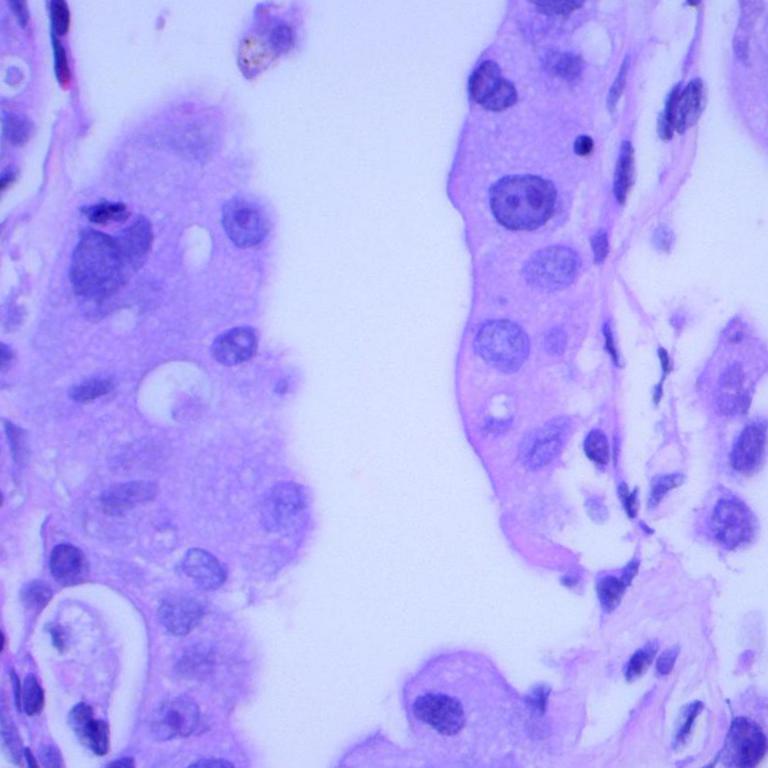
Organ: lung
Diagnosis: adenocarcinomas